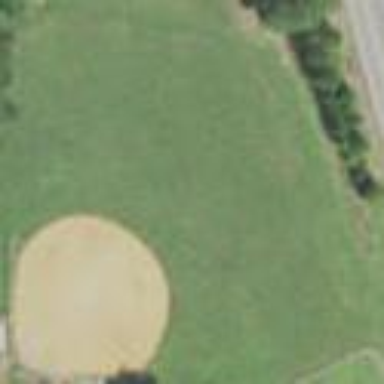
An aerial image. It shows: Baseball pitch for leisure land.